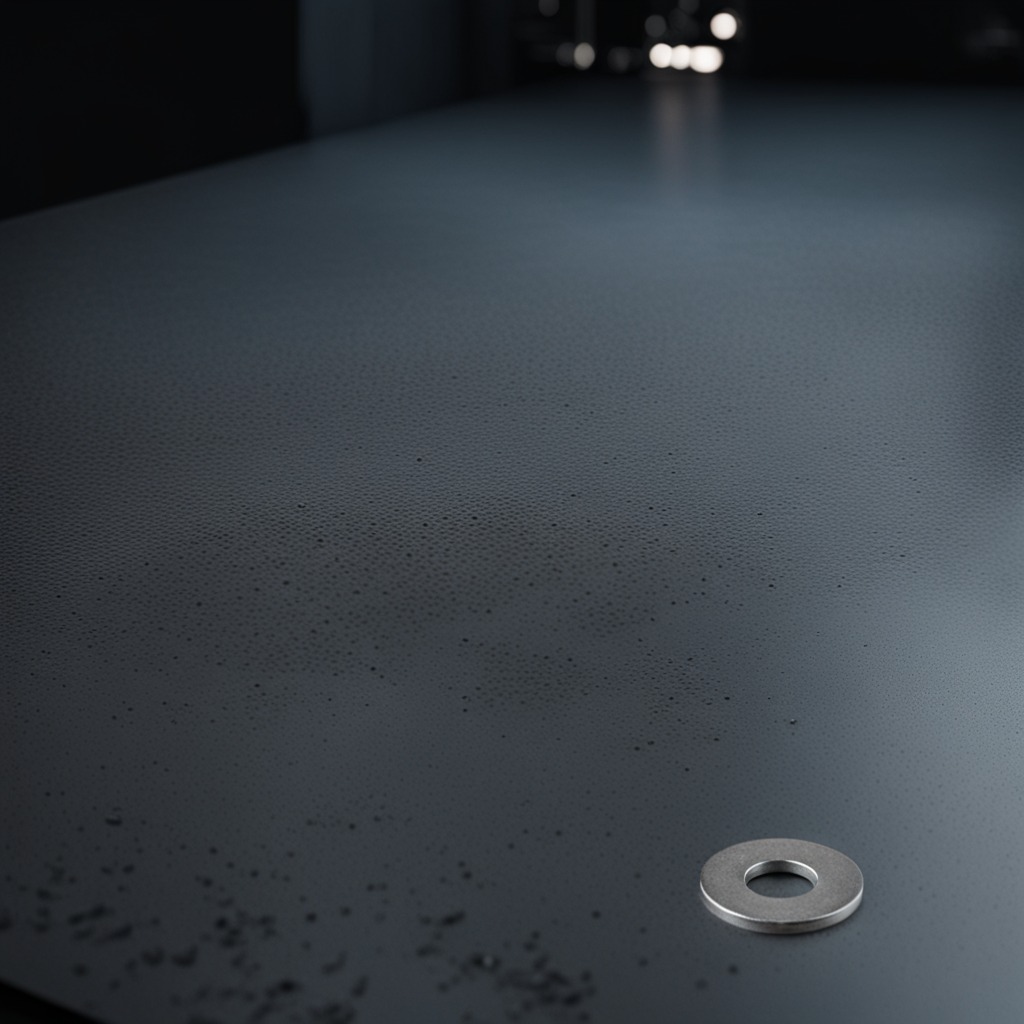
A flat metal washer lying on a clean granite table inside a workshop at night dim ambient light soft shadows worn but